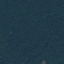
Land use / land cover class: Forest